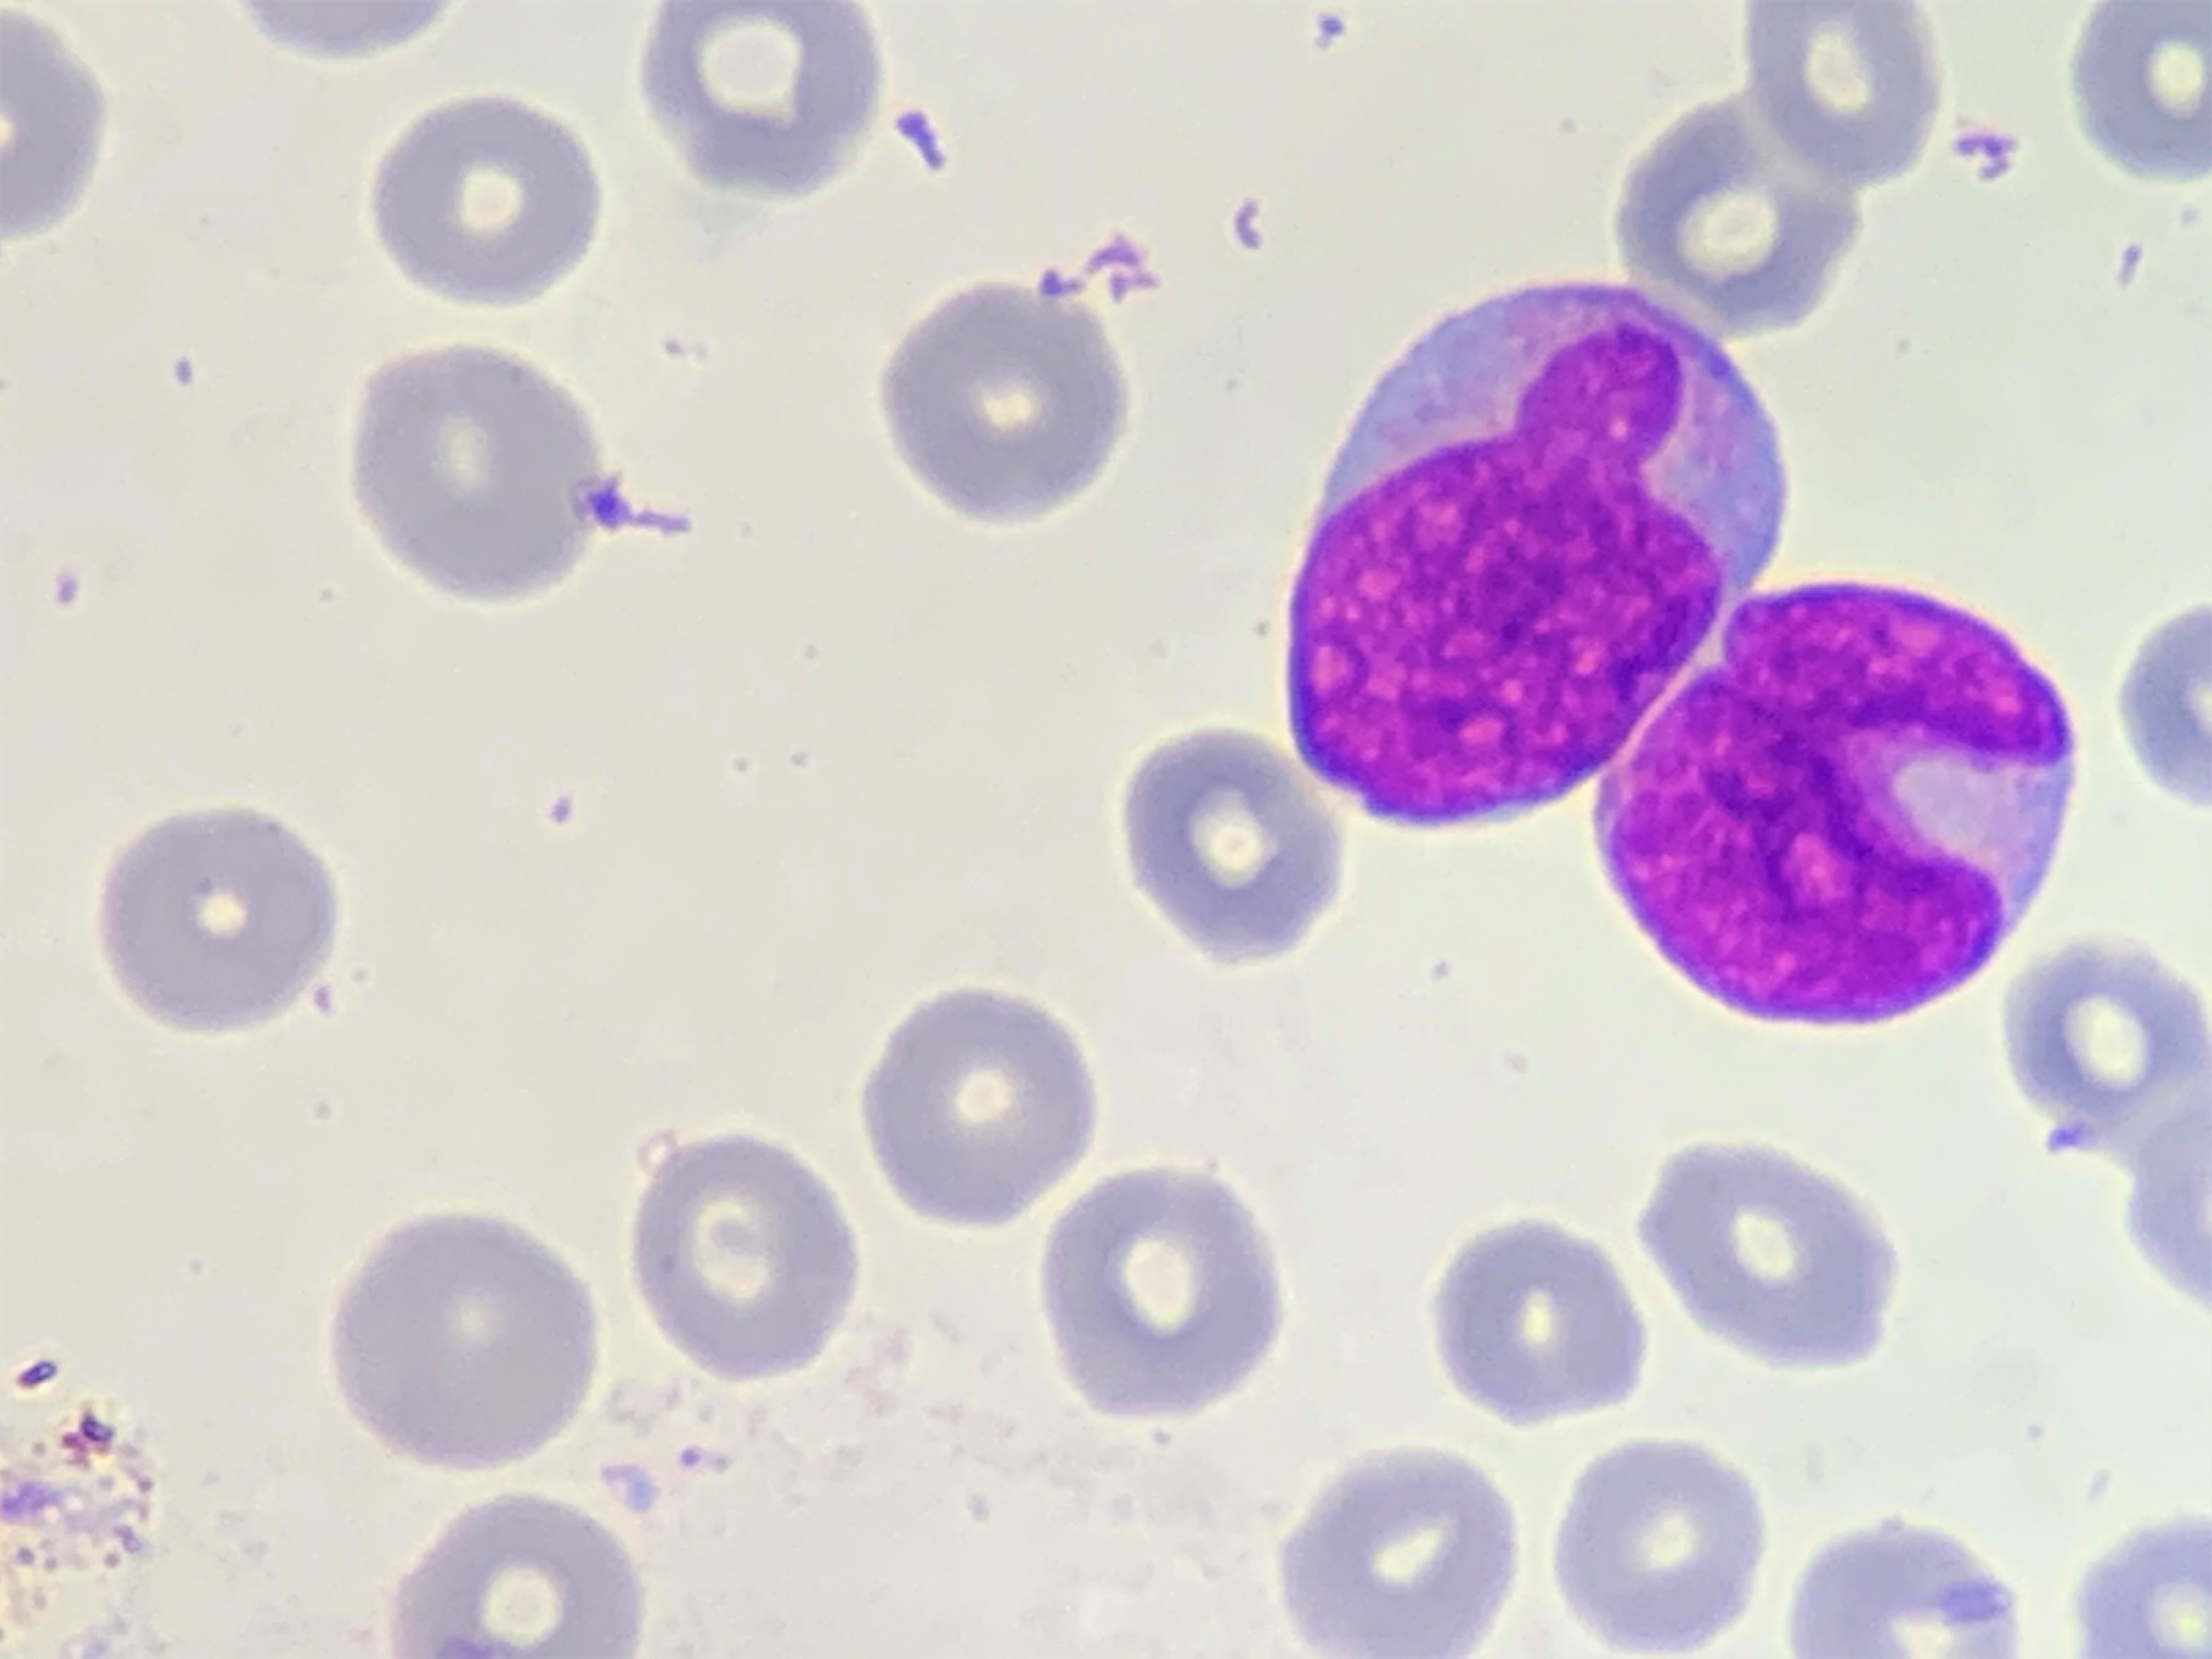
Cell type: BLAST CELLS